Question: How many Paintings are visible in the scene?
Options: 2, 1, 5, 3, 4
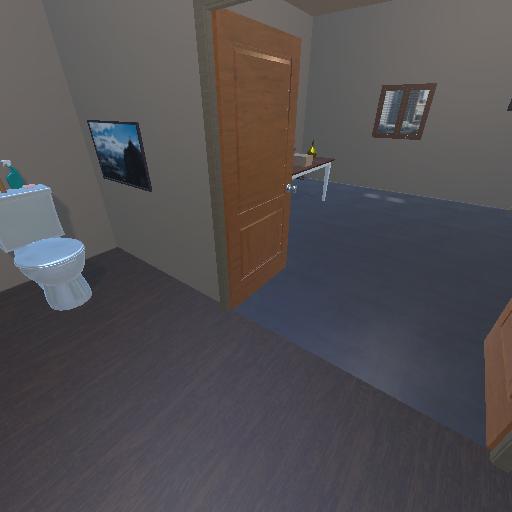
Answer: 2